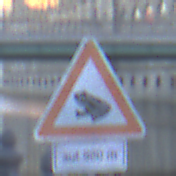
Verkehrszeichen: AmphibienwanderungRechts
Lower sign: LaengeEinerStrecke5
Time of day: SunriseSunset
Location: Outdoor (Urban)
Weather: Clear
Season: NotSpecified
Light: Natural